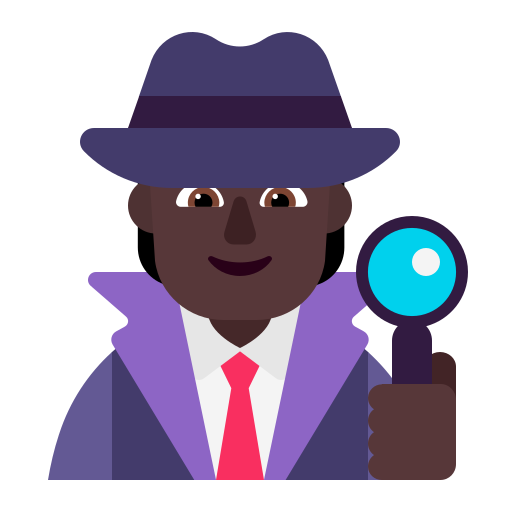
detective flat dark